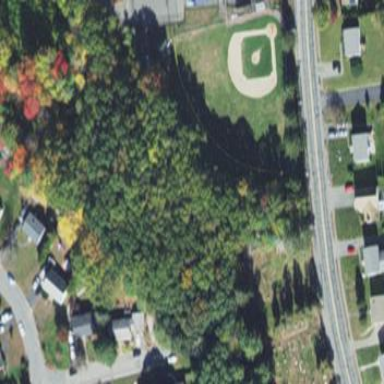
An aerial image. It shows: Baseball pitch for leisure land.